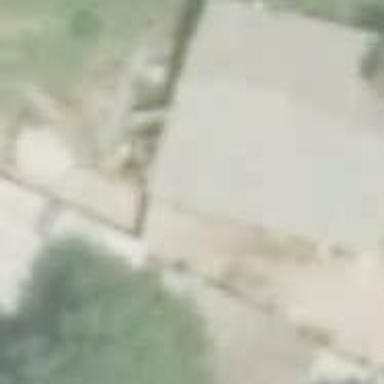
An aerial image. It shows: Shed building.